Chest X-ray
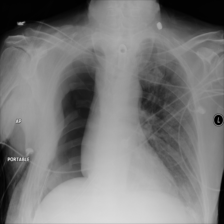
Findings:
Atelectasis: negative
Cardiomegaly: negative
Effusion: negative
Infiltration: positive
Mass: positive
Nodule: negative
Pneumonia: negative
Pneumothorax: negative
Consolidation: negative
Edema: negative
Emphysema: positive
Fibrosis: negative
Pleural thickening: negative
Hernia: negative